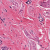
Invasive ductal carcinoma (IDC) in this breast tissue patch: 0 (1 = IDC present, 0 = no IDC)